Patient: sex M, age 69
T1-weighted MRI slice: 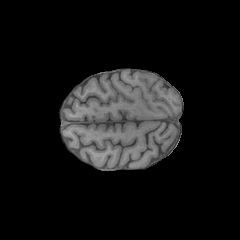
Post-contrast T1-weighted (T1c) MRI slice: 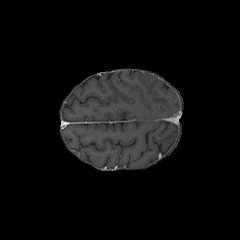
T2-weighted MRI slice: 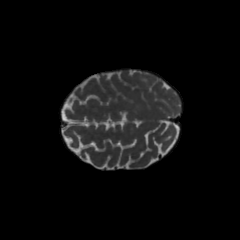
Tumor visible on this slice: no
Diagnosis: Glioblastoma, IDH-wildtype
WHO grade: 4